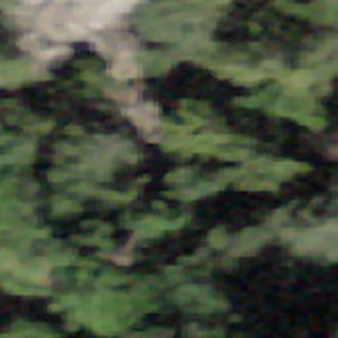
Label: other